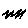
Label: zigzag